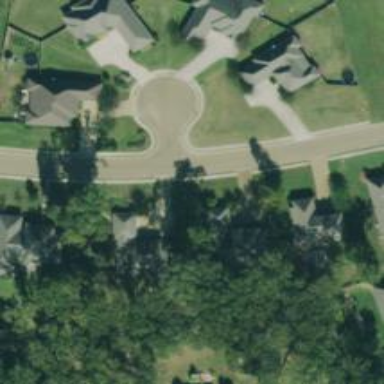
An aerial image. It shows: Residential road.